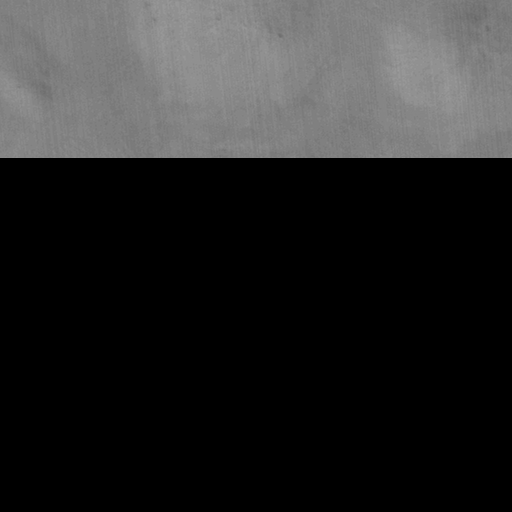
Classes present: Background, Cone